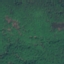
Land use / land cover class: Forest